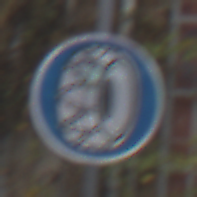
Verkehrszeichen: SchneekettenVorgeschrieben
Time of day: MorningAfternoon
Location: Outdoor (Urban)
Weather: PartlyCloudy
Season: NotSpecified
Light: Natural